The image is the raw time-domain waveform of a rolling-element bearing's vibration signal. Based on the visible evidence, which condition applies: normal, inner_race, outer_race, ball?
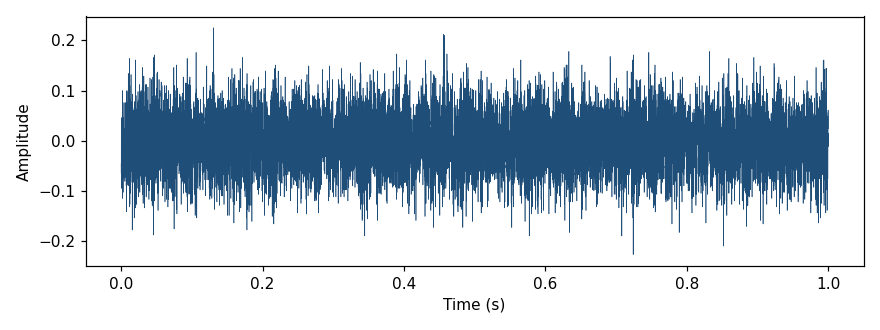
Answer: normal